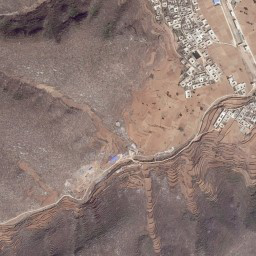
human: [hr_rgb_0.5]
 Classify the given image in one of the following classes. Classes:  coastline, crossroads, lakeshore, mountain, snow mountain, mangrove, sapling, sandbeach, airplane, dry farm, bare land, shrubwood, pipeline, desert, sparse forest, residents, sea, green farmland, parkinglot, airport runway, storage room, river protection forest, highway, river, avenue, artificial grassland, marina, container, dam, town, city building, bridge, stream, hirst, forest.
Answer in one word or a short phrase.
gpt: mountain